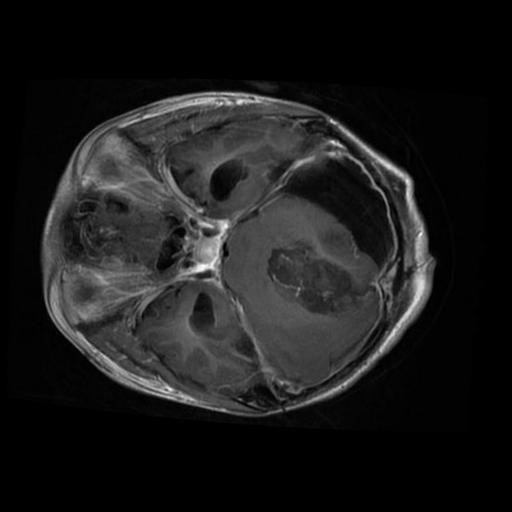
Label: brain_glioma